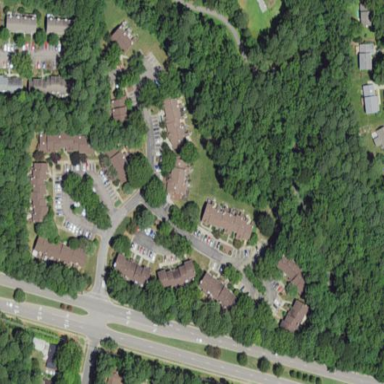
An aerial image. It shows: Residential area within neighborhood.